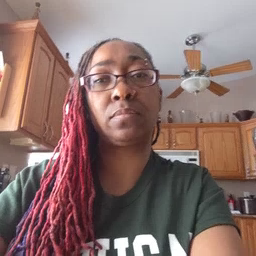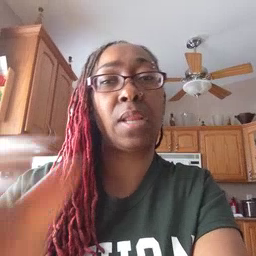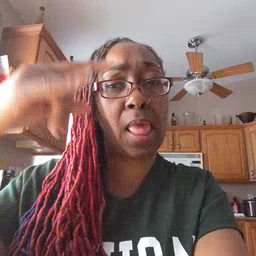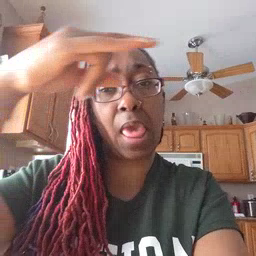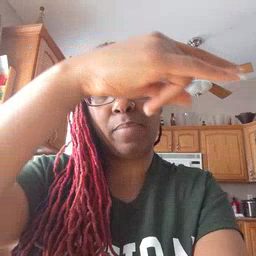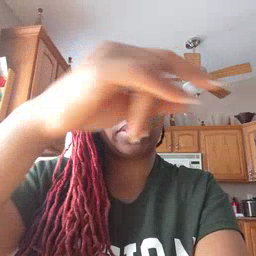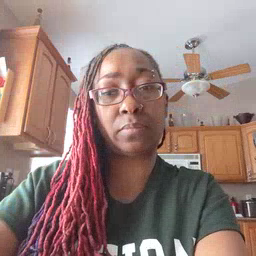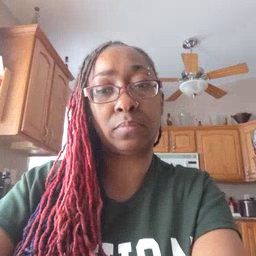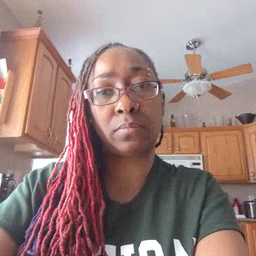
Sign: airplane